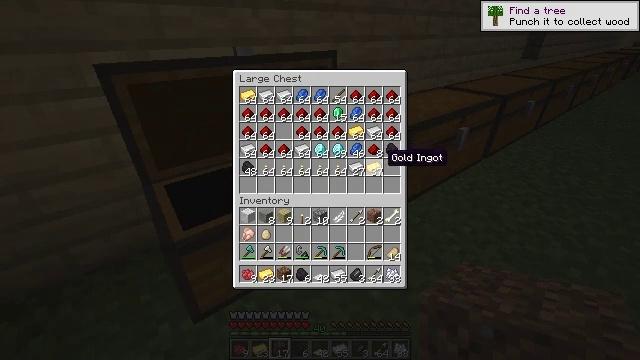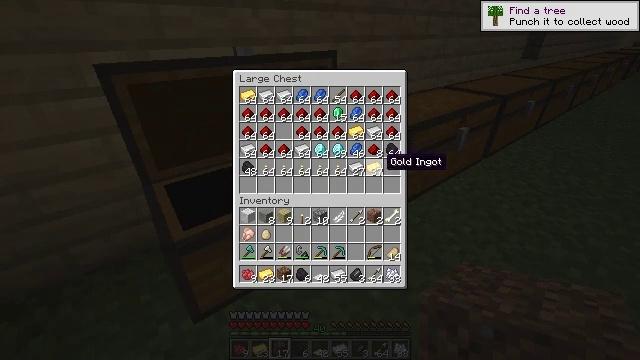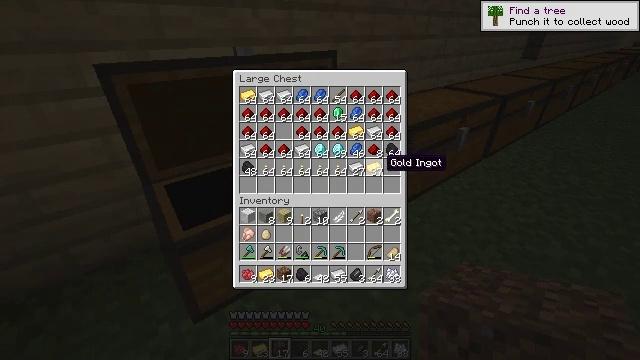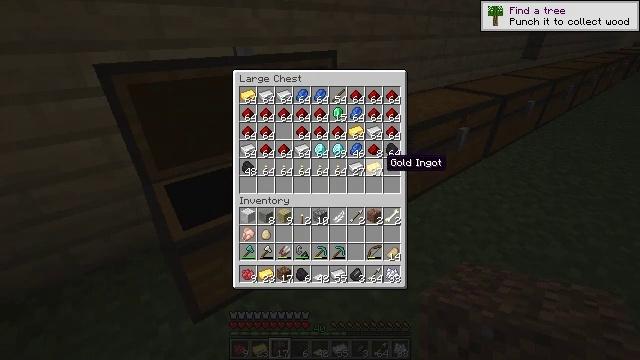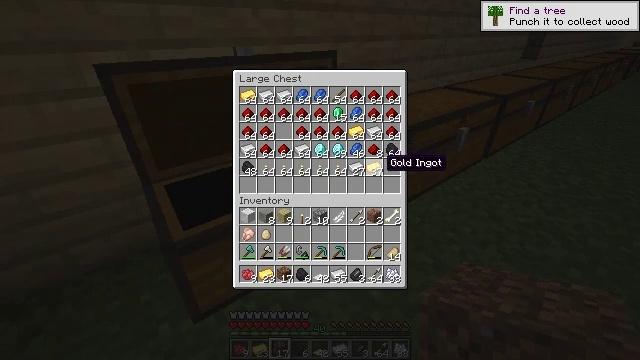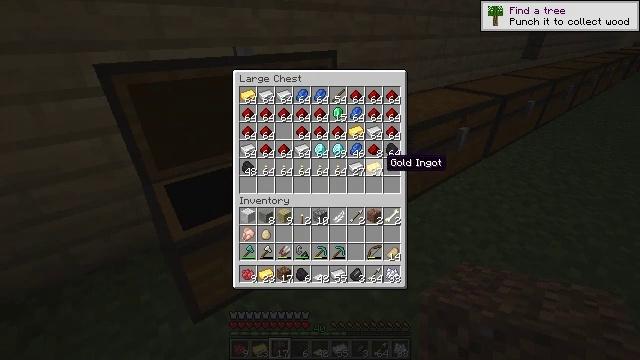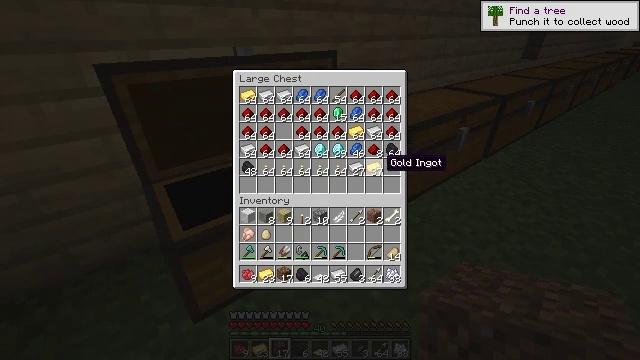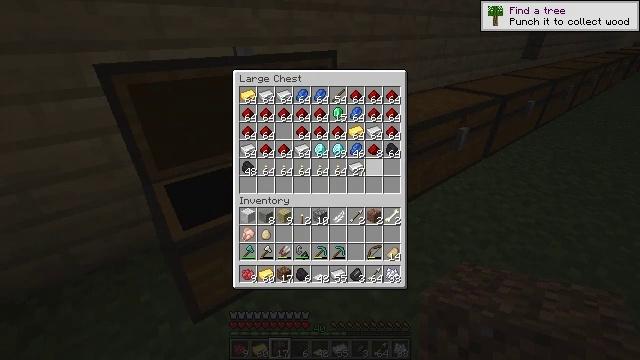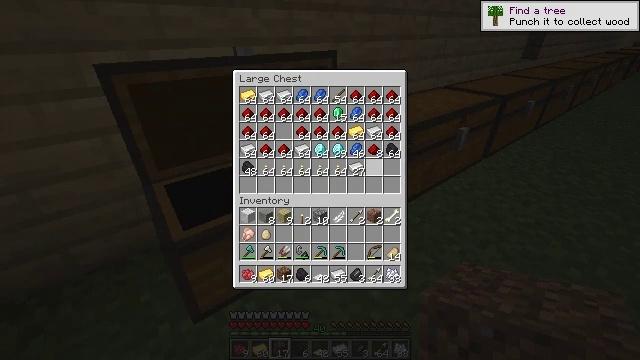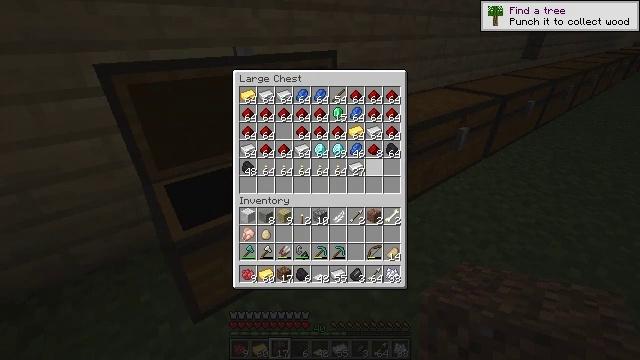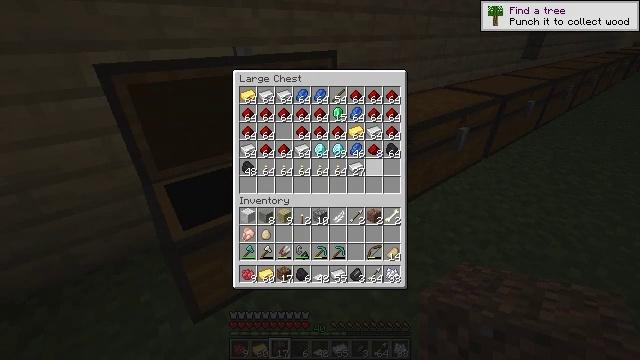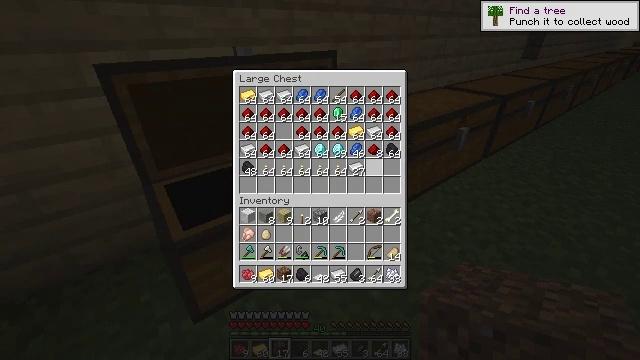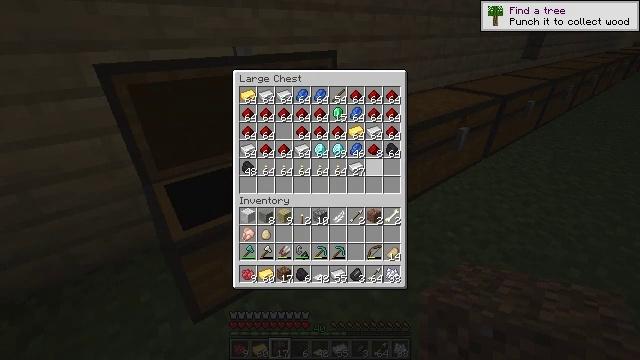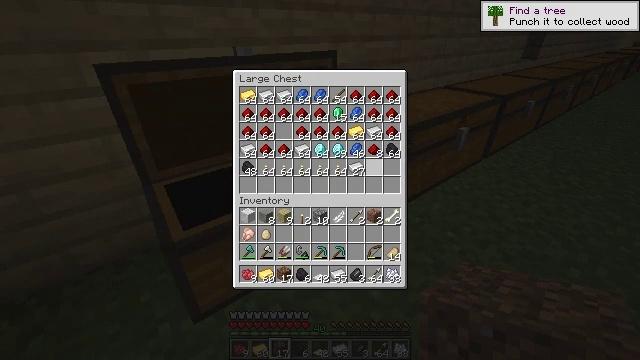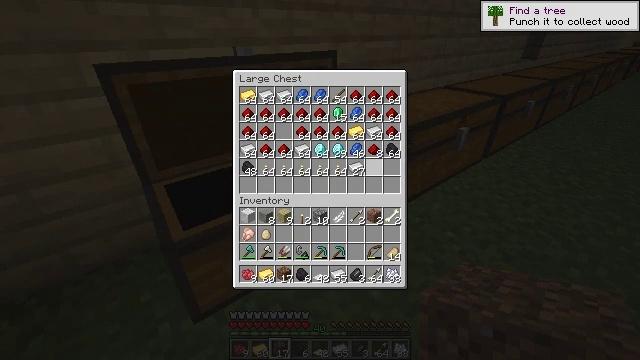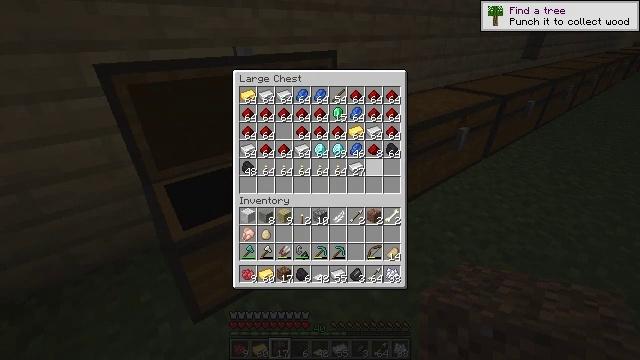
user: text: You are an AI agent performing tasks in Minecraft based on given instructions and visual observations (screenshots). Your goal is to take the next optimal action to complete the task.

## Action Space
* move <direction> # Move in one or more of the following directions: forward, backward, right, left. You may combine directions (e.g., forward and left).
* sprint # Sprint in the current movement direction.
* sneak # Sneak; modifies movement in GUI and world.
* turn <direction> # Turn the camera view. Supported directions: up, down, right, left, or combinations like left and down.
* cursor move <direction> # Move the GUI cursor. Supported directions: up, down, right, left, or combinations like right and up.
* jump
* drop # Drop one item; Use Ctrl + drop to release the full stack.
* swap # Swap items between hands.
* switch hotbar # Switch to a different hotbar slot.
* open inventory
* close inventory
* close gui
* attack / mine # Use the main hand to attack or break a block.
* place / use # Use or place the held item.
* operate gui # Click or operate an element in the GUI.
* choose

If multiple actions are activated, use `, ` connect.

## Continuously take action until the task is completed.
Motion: motion action
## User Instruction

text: Craft a gold block.
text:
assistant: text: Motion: no_op
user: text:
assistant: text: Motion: no_op
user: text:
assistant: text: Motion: no_op
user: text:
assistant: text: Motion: sneak
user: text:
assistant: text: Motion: sneak
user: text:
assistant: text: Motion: sneak
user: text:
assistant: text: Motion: sneak, operate gui
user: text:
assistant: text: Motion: sneak, operate gui
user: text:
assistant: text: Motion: sneak, operate gui
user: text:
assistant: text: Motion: sneak
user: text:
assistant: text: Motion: sneak
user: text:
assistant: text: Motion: sneak
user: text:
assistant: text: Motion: sneak
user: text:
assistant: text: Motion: sneak
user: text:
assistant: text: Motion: no_op
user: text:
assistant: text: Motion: no_op
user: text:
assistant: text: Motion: no_op
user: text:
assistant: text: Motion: no_op
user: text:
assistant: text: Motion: no_op
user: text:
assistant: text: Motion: no_op
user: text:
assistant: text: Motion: no_op
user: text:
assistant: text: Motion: cursor move left and up
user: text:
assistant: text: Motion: cursor move up
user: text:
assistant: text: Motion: cursor move left and up
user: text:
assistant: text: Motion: no_op
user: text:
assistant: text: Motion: no_op
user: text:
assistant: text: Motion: no_op
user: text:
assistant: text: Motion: no_op
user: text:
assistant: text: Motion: cursor move down
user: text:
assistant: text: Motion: no_op